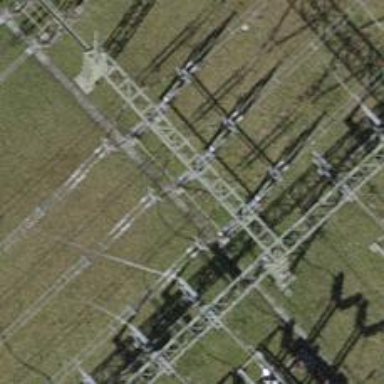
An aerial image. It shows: Busbar power line.